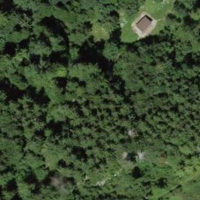
EUNIS habitat code: 44
Species observed at this site:
Anguis fragilis